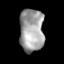
Tissue: skin
Cell type: Epithelial cells
Senescence score: 0.2449
Nuclear area (px): 1024
Mean DAPI intensity: 161.137